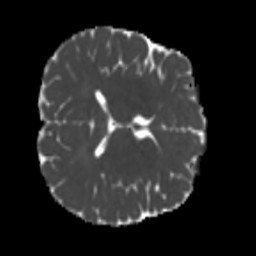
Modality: MD
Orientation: axial
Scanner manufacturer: siemens
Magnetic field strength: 3 T
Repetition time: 4 s
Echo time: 0.0594 s